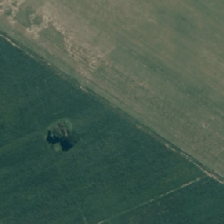
Land cover: urban_parkland